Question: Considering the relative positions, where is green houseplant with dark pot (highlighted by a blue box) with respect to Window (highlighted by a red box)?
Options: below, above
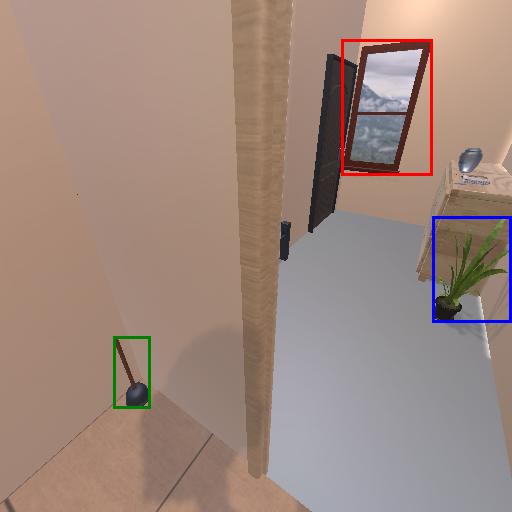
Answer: below